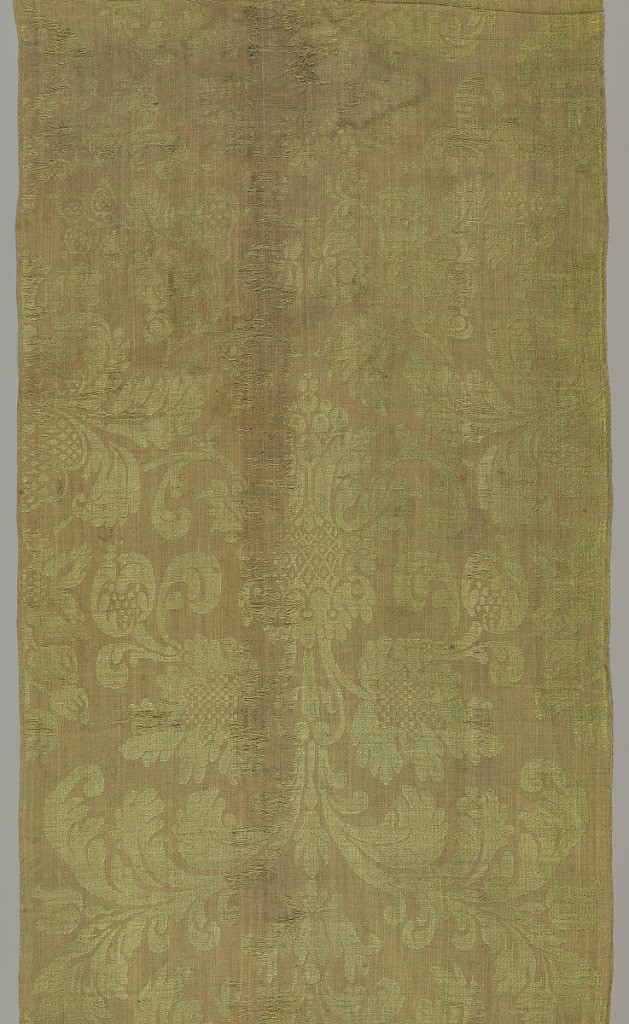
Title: Textile
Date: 17th century
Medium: silk Technique: two interconnected plain weave structures
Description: Vertically symmetrical formal floral pattern of broad curling leaves and flowers in light green on a light yellow ground.